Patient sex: F
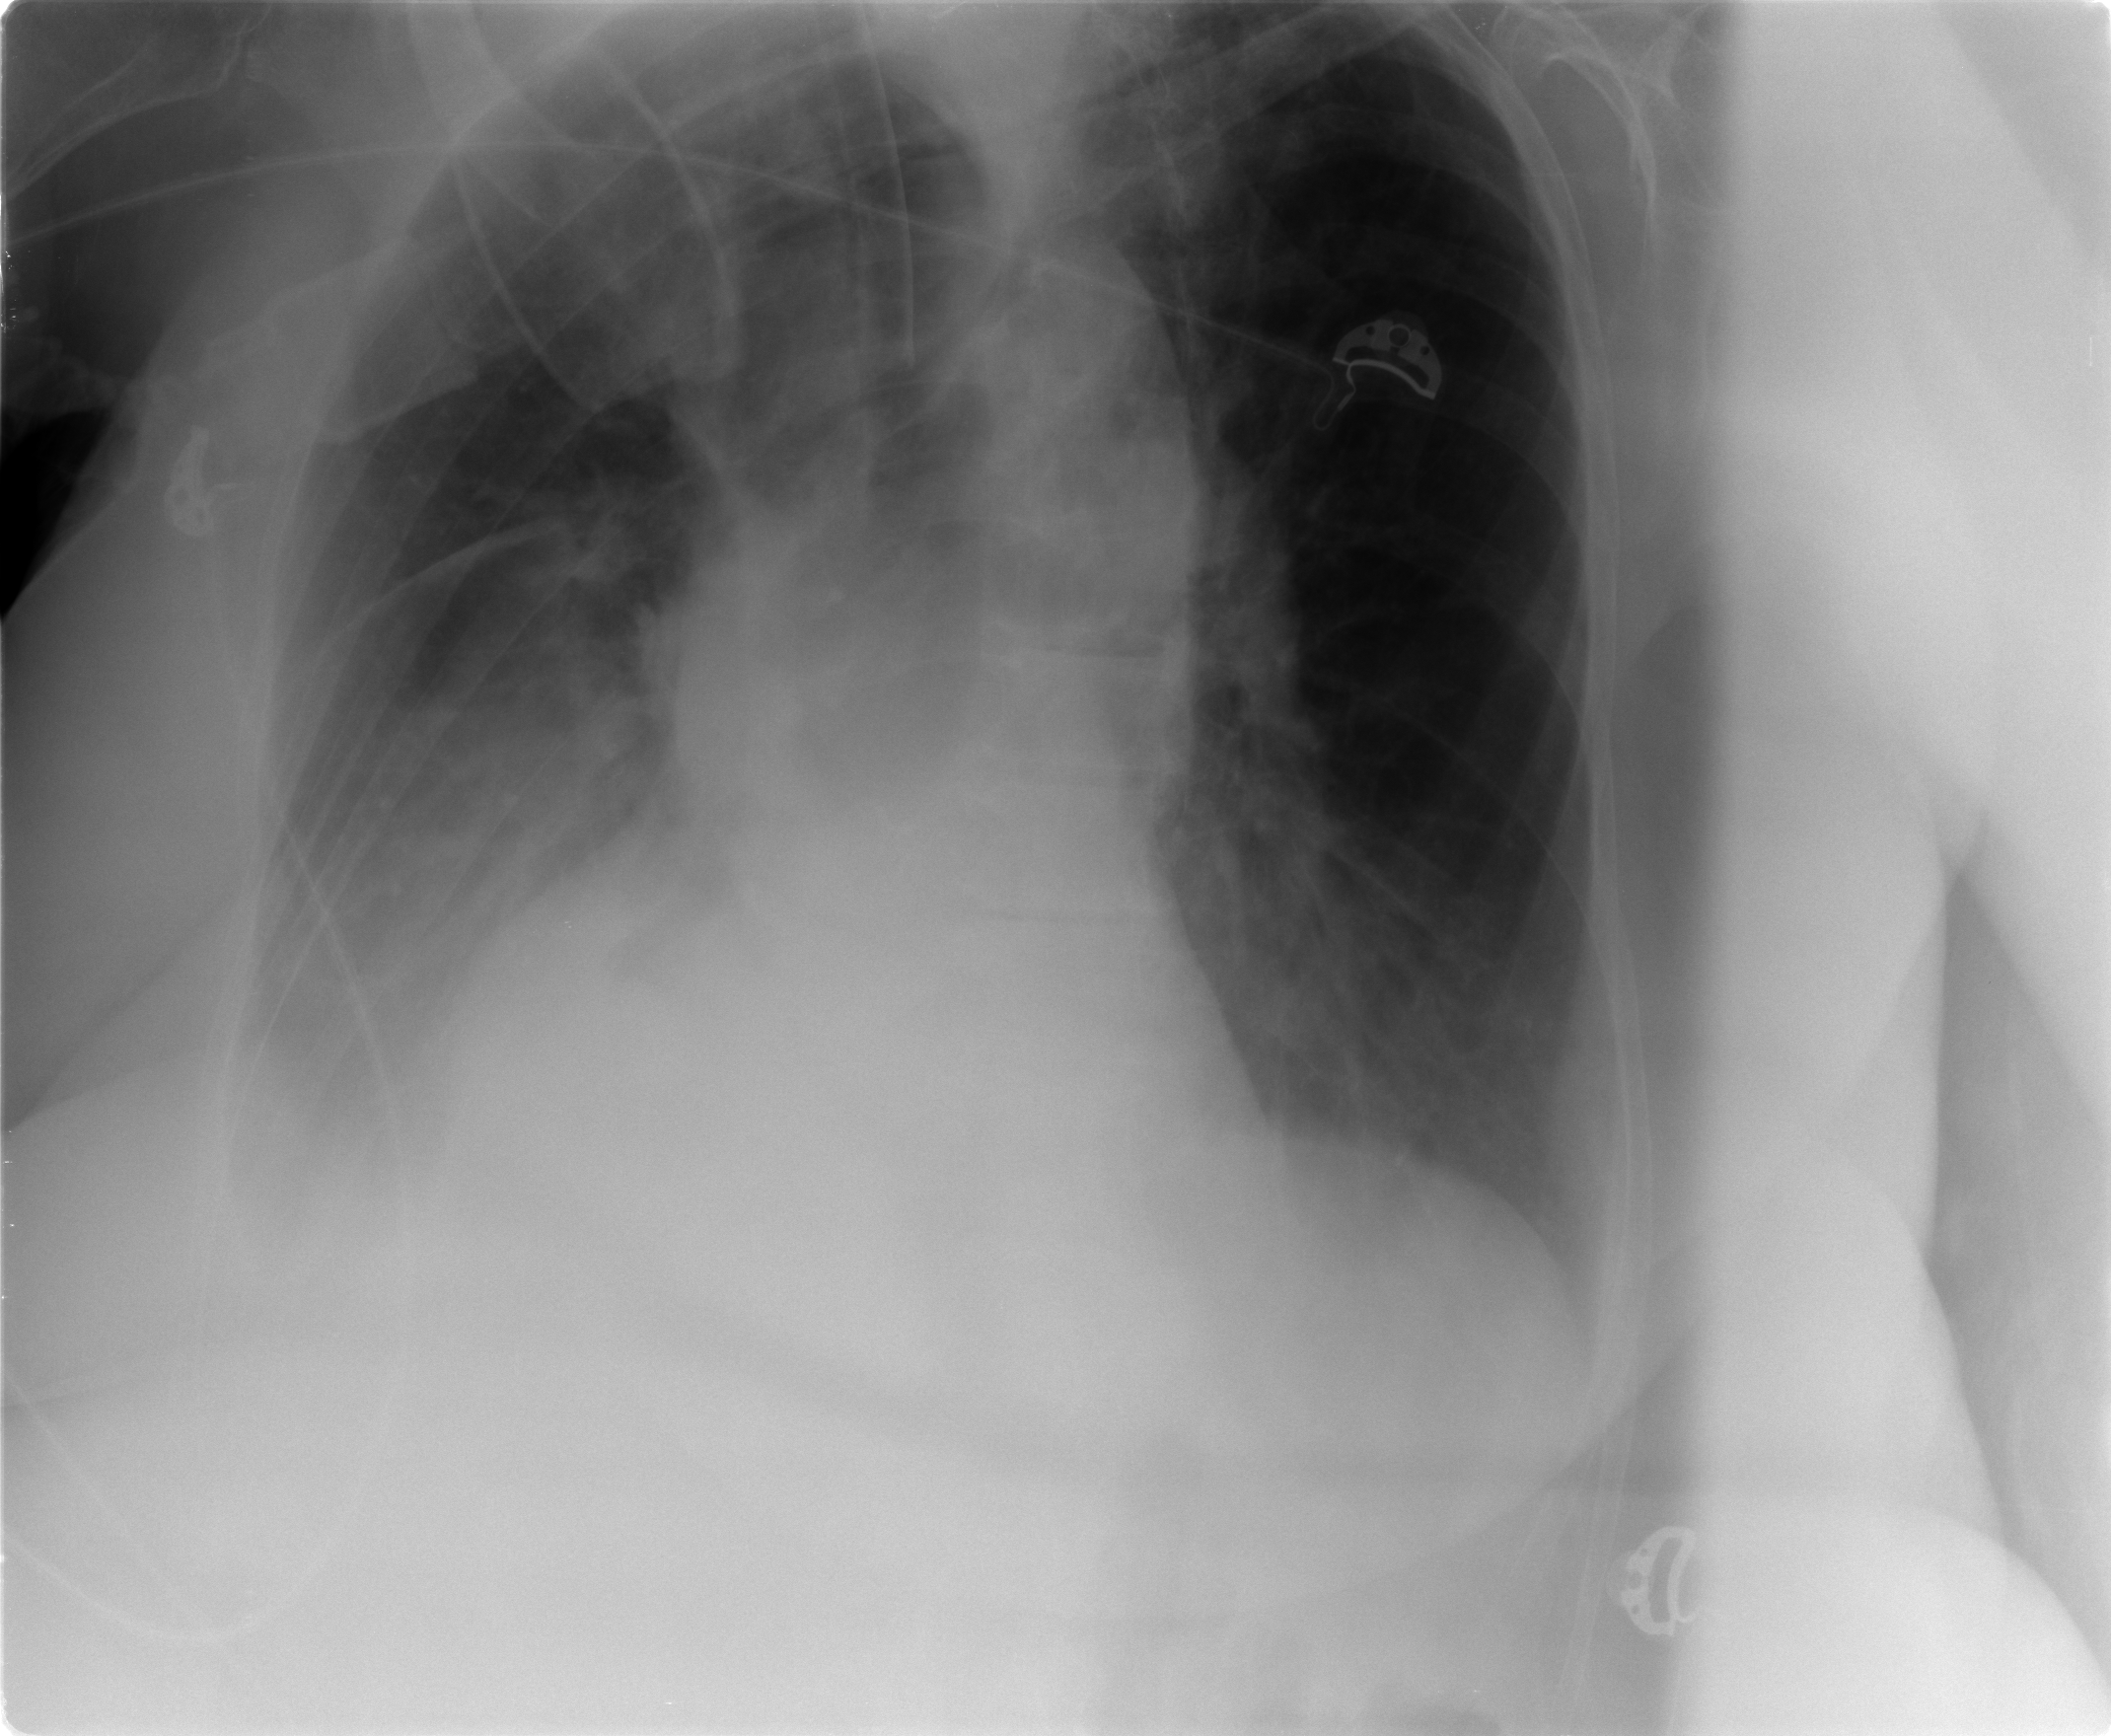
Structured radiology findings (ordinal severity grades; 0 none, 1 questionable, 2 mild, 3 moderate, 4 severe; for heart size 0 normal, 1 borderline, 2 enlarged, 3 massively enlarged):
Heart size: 2
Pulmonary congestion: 2
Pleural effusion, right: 3
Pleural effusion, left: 2
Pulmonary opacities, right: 2
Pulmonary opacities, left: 0
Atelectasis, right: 2
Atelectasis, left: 0